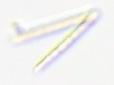
Label: Thalassionema